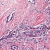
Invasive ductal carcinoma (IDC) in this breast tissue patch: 1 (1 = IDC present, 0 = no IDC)